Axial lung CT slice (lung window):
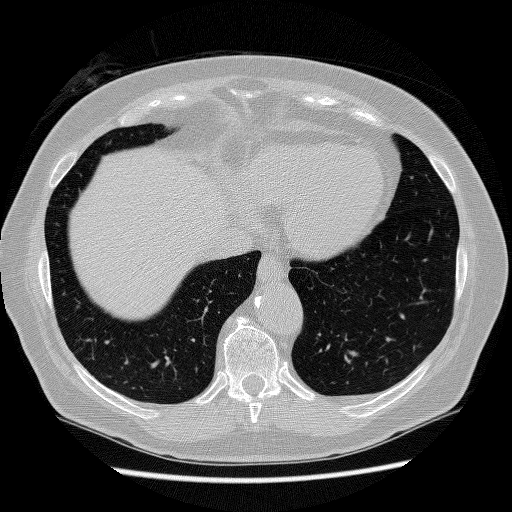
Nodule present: no